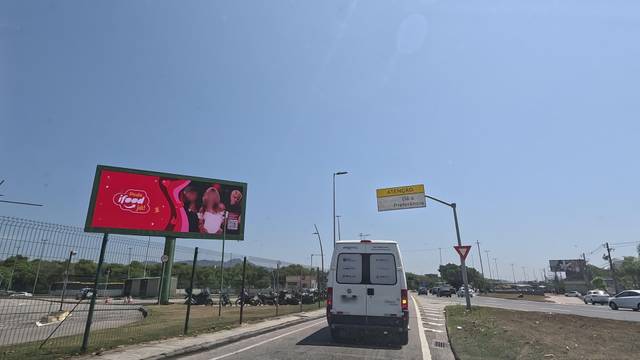
Region: Brazil
Coordinates: -22.998, -43.365